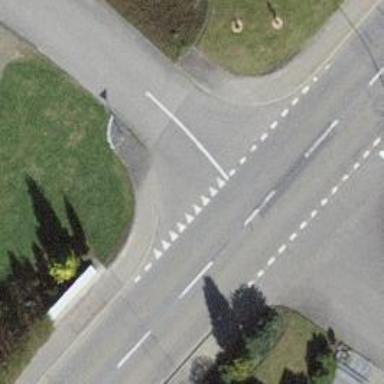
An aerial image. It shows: Road with "give way" sign.